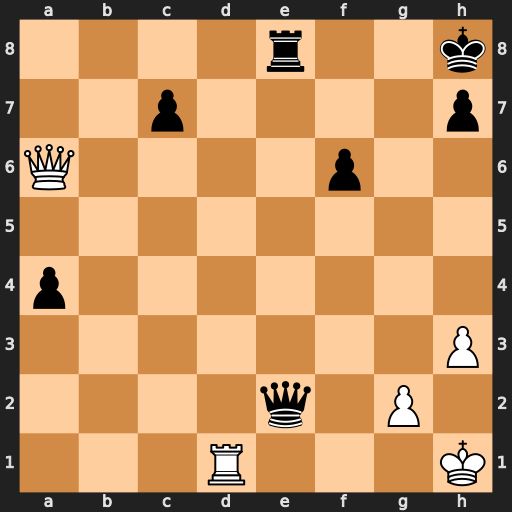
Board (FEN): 4r2k/2p4p/Q4p2/8/p7/7P/4q1P1/3R3K
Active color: w
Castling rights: -
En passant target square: -
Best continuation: Qxf6+ Kg8 Rd5